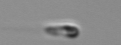
Label: flagellate_morphotype3